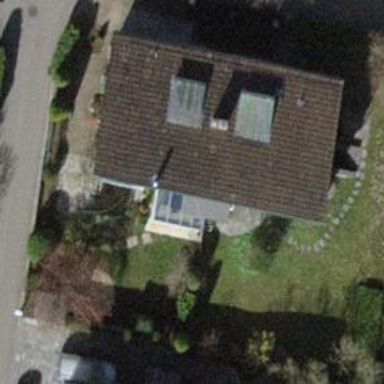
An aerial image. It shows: Semi-detached house.